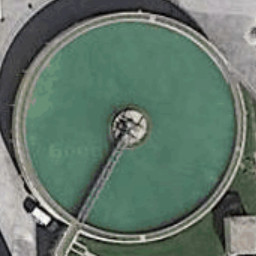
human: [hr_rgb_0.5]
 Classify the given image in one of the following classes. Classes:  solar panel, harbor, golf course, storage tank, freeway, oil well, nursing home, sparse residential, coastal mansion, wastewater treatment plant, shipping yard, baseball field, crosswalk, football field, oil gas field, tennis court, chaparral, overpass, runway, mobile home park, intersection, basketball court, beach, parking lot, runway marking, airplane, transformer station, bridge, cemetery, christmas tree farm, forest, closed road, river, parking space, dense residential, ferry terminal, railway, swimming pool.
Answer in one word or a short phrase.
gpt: wastewater treatment plant